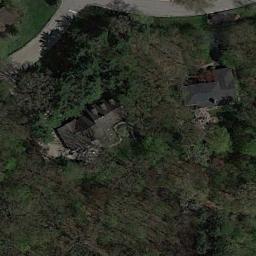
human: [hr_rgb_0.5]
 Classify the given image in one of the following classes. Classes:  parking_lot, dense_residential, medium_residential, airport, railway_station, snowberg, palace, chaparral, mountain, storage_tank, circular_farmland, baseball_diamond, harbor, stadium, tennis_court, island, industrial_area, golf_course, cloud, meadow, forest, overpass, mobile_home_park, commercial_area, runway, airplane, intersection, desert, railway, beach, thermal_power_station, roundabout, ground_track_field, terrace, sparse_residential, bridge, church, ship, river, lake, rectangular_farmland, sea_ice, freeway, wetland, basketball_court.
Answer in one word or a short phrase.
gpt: sparse_residential